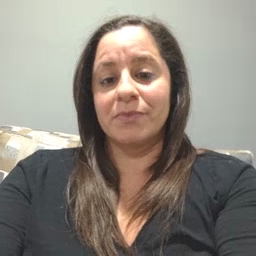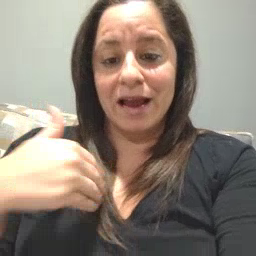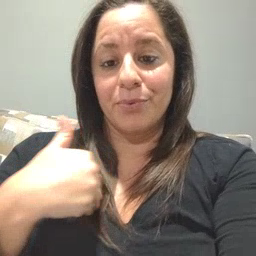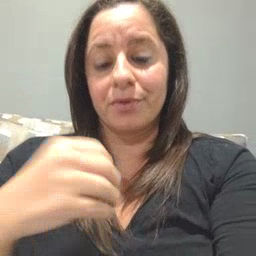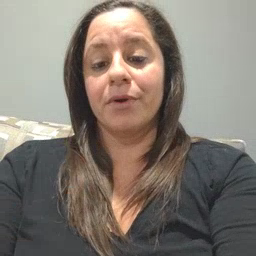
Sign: animal